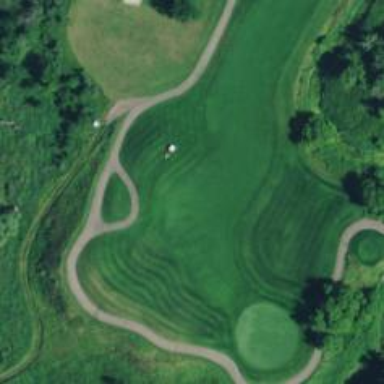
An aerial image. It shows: Path used for both walking and golf.